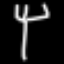
Label: fork